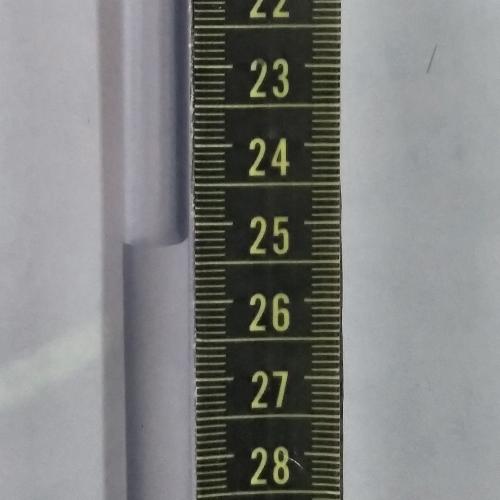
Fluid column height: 25.2 cm